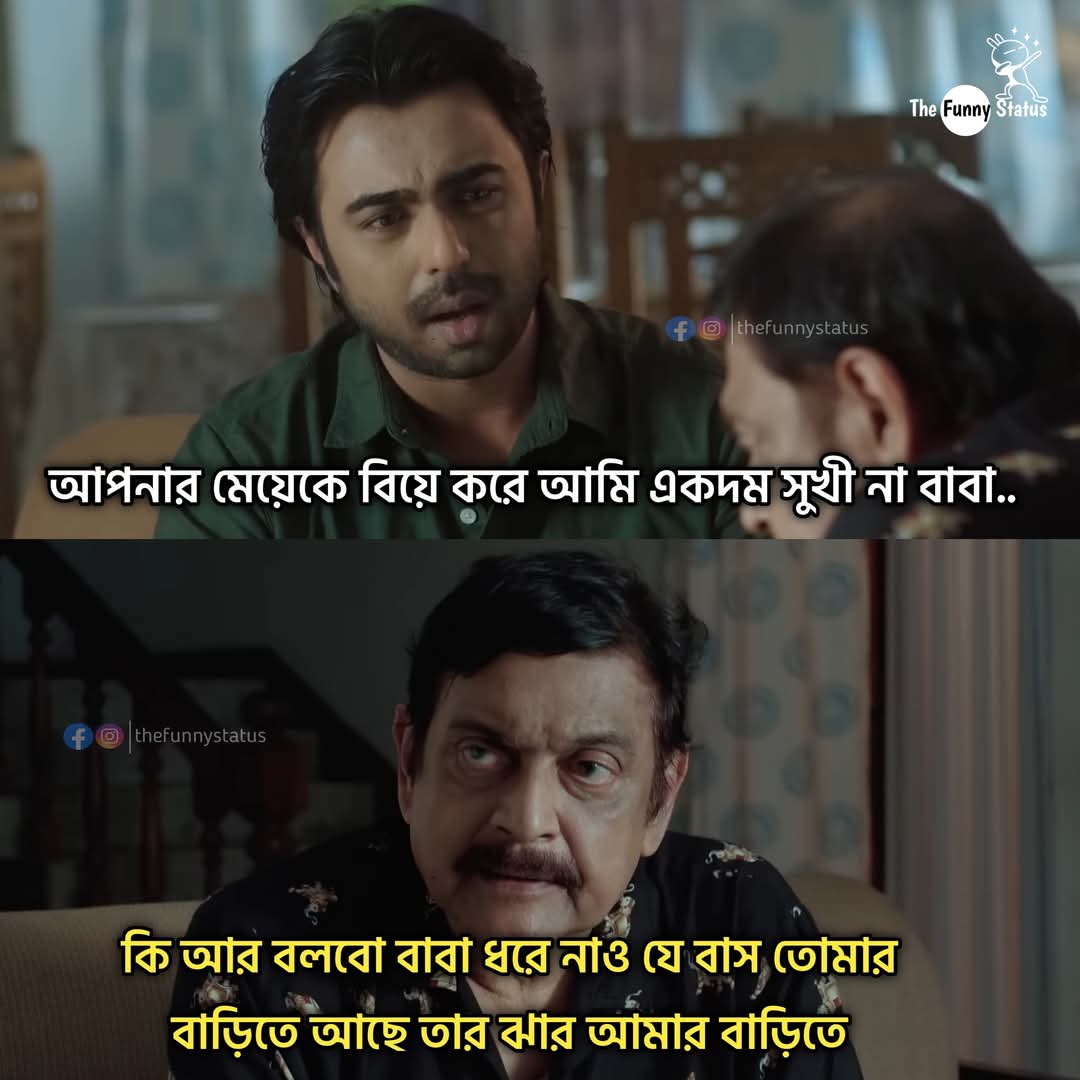
Text: আপনার মেয়েকে বিয়ে করে আমি একদম সুখী না বাবা..
কি আর বলবো বাবা ধরে নাও যে বাস তোমার বাড়িতে আছে তার ঝার আমার বাড়িতে
Label: Non Hate